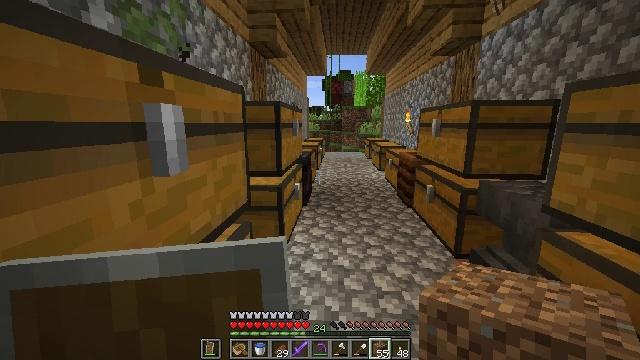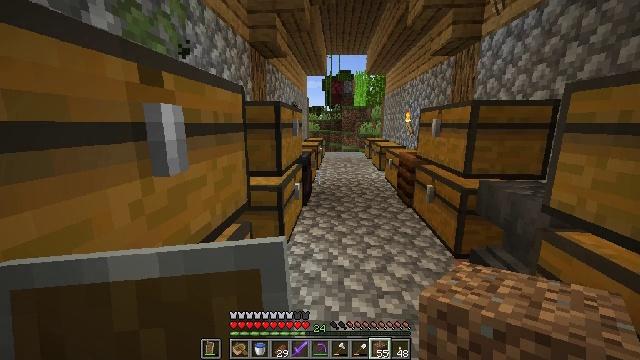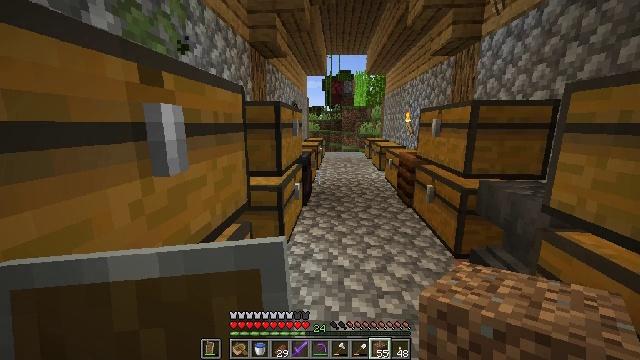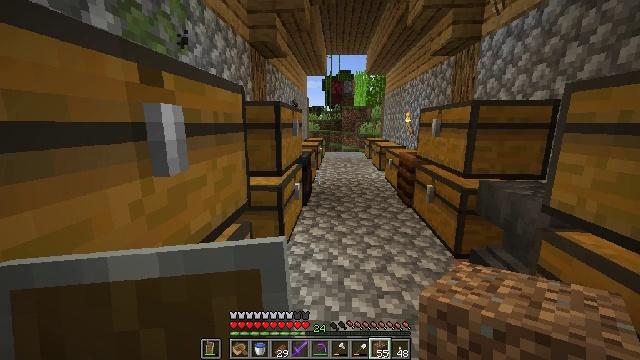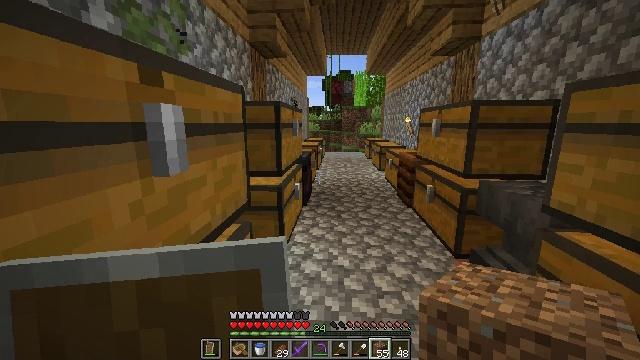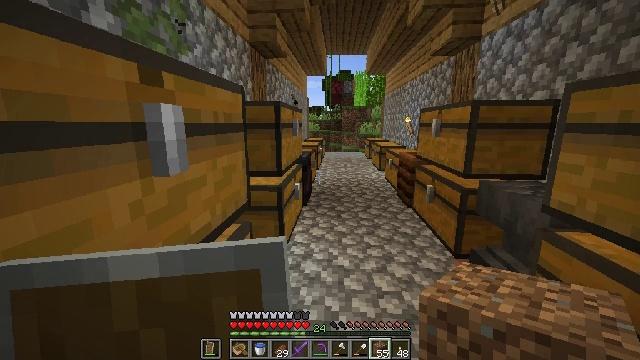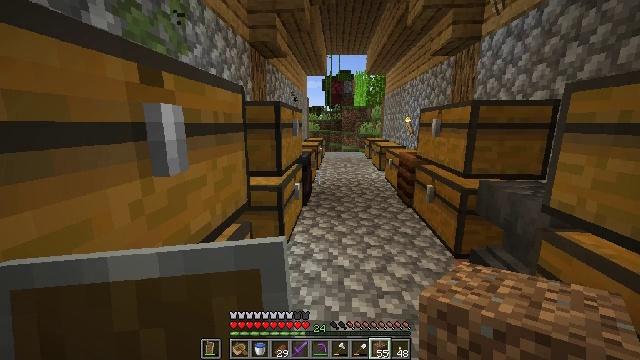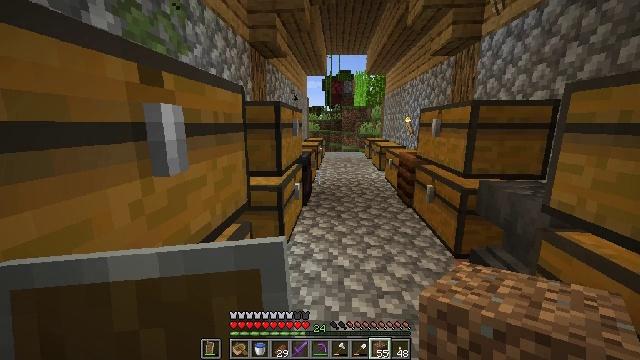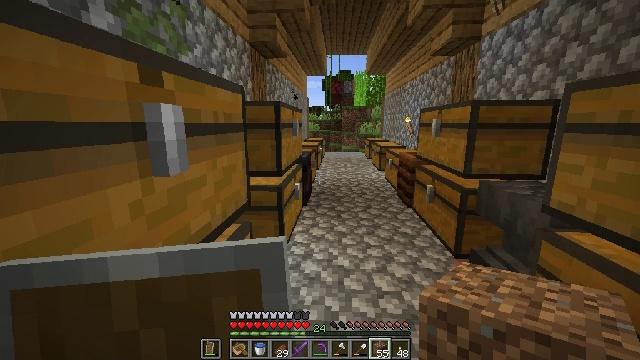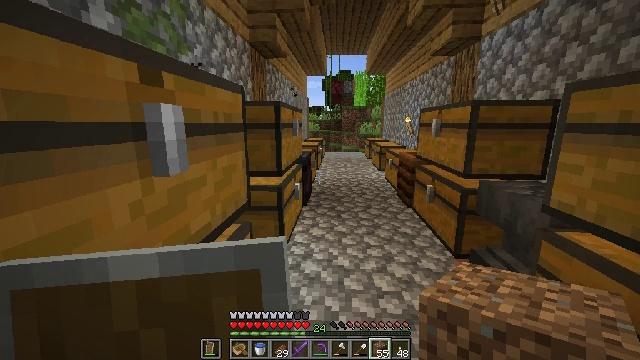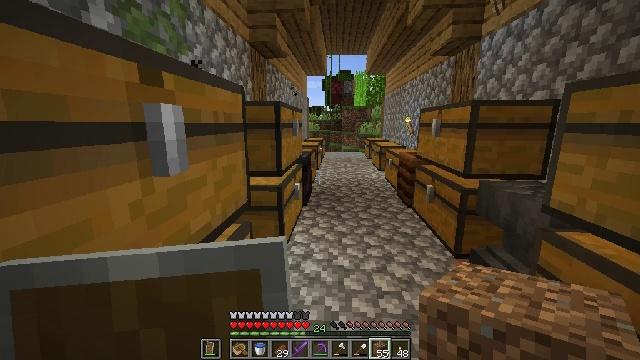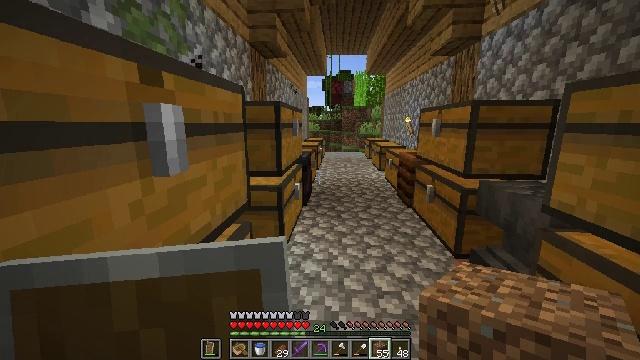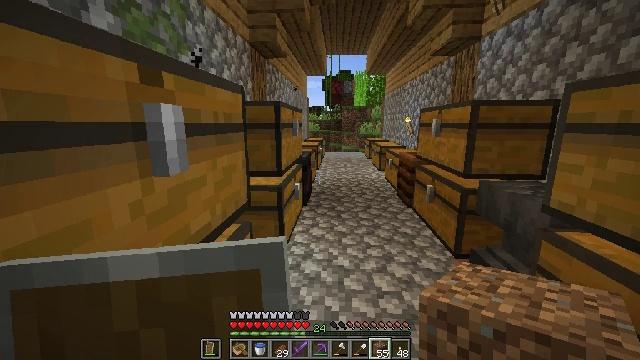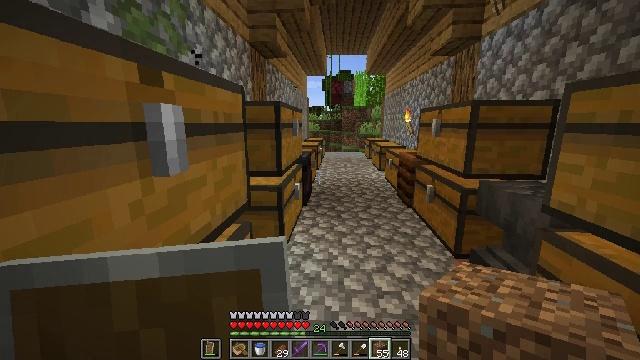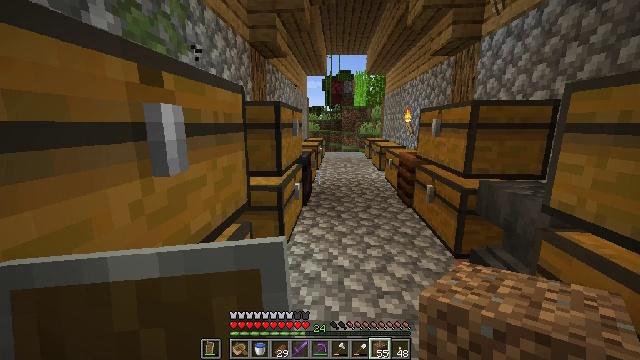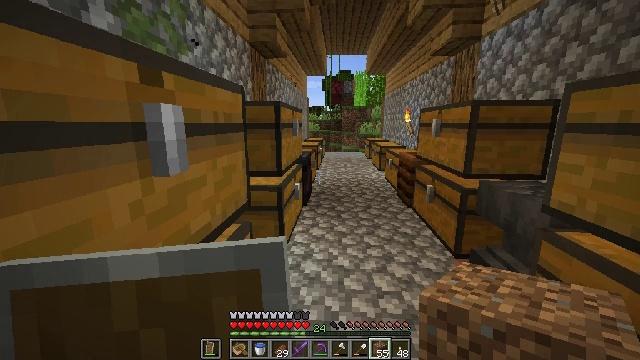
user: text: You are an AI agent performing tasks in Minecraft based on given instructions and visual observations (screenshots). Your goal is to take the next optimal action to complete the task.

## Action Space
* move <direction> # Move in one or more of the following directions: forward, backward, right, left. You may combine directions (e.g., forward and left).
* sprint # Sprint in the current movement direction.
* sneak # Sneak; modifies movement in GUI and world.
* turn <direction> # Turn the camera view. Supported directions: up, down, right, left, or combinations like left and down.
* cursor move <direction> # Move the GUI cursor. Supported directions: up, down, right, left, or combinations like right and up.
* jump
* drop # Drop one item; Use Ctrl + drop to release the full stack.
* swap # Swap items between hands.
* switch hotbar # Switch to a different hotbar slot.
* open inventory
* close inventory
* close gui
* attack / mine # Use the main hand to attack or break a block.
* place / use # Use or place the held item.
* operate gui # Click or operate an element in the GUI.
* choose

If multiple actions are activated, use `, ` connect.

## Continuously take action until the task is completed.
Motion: motion action
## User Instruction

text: Combine blaze rod and cobblestones to craft a brewing stand.
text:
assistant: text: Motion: no_op
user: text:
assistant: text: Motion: no_op
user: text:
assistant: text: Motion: no_op
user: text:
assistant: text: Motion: no_op
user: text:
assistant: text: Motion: no_op
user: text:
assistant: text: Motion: no_op
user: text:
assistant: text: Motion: no_op
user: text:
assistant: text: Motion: no_op
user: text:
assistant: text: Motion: no_op
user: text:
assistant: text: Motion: no_op
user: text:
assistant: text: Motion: no_op
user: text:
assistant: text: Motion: no_op
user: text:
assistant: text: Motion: no_op
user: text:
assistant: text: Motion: no_op
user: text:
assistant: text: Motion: no_op
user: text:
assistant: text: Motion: no_op
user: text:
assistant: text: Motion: no_op
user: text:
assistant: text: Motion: no_op
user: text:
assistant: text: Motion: no_op
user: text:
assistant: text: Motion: no_op
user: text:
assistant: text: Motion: no_op
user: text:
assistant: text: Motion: no_op
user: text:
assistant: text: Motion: no_op
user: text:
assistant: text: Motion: no_op
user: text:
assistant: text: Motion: no_op
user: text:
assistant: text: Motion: no_op
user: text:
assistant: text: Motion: no_op
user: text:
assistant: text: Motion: no_op
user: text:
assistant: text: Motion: no_op
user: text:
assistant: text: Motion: no_op